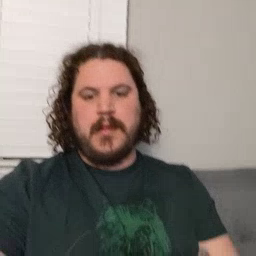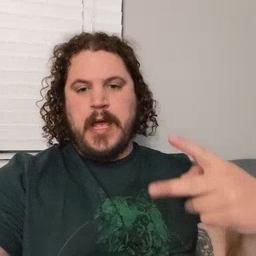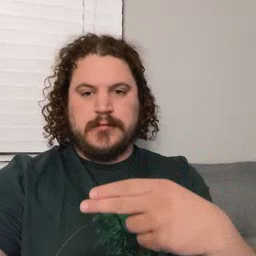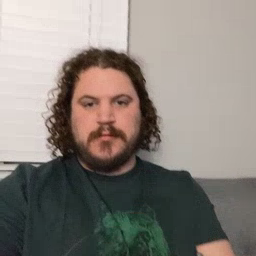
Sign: cut